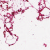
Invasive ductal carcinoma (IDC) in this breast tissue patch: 0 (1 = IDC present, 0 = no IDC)